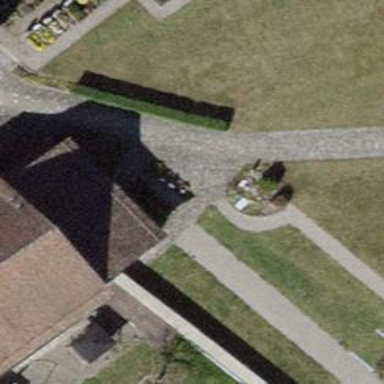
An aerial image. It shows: Footway with sett surface.